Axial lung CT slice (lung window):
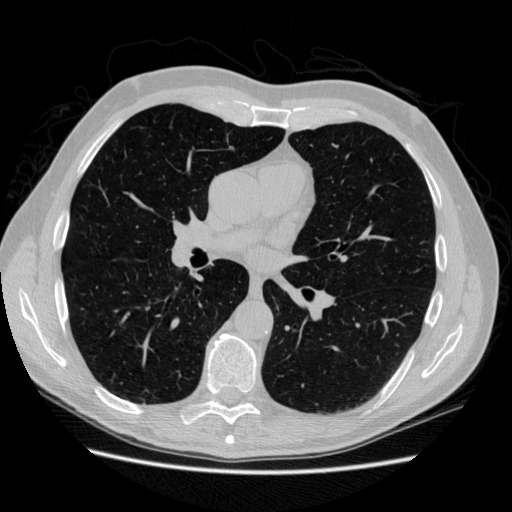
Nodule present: no